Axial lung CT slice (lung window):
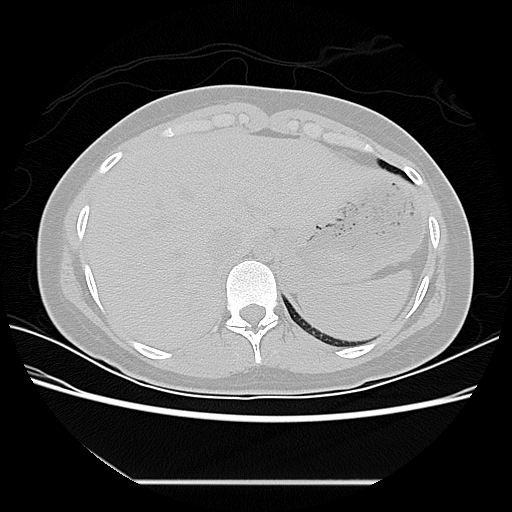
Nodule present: no